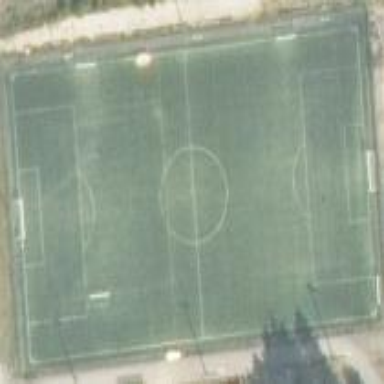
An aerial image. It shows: Soccer pitch for leisure land activities.